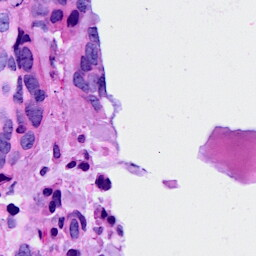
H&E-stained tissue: Breast